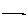
Label: line